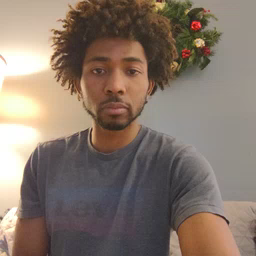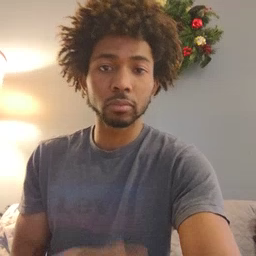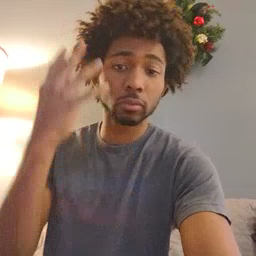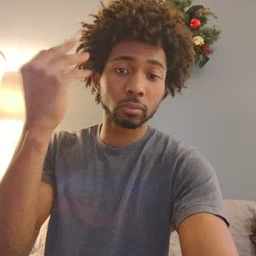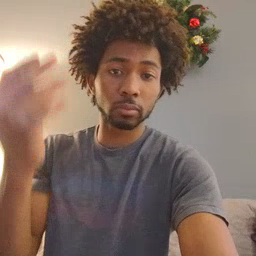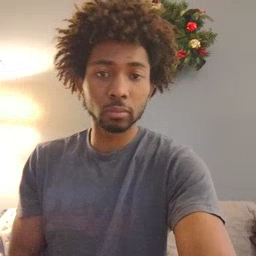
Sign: outside